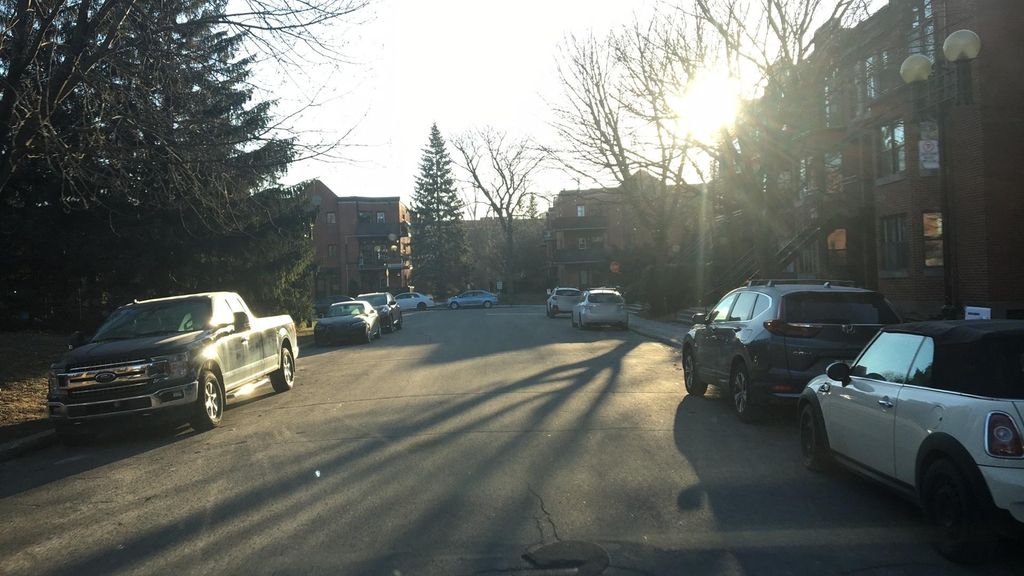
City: montreal